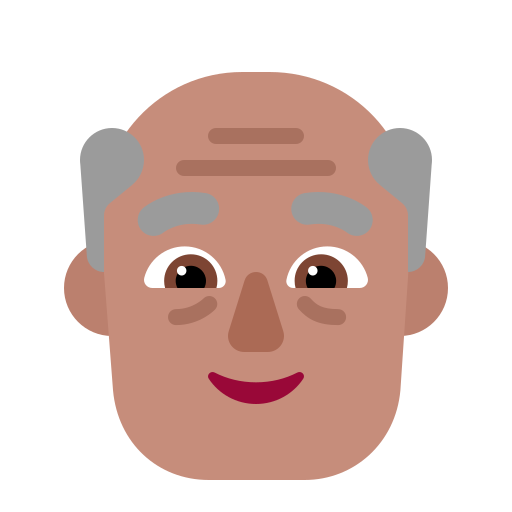
old man flat